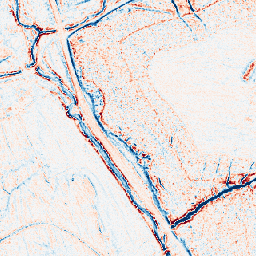
Category: edge_preserving
Decomposition family: anisotropic_diffusion
Decomposition parameters: iterations: 20
kappa: 100
gamma: 0.05
Upsampling method: nearest
Upsampling parameters: scale: 4
Upsampling scale: 4